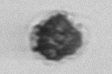
Label: Syracosphaera_pulchra